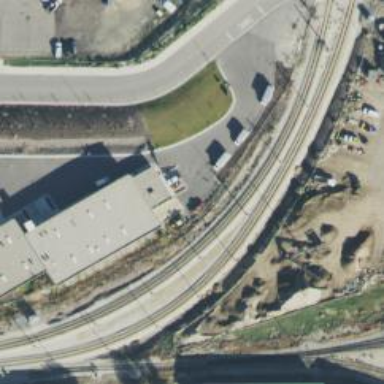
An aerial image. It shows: Light rail railway system with contact lines for electrification.